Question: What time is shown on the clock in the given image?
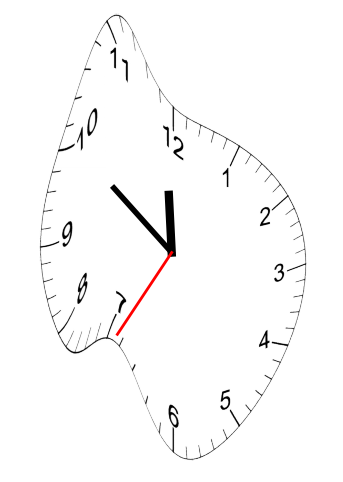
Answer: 11:50:35